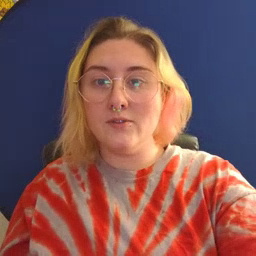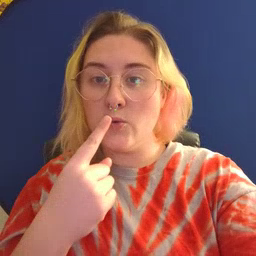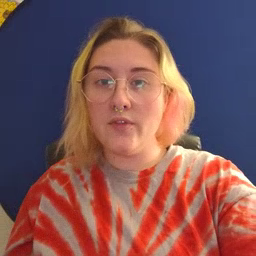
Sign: tooth